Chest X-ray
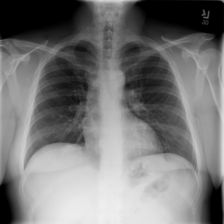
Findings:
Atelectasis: negative
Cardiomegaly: negative
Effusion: negative
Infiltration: negative
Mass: negative
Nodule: negative
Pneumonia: negative
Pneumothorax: negative
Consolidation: negative
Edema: negative
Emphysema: negative
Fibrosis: negative
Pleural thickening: negative
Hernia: negative